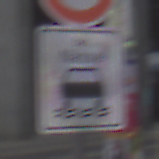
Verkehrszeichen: BeiNaesse
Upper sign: Geschwindigkeit60
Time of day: MorningAfternoon
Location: Outdoor (Urban)
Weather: Overcast
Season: NotSpecified
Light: Natural